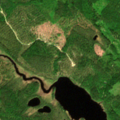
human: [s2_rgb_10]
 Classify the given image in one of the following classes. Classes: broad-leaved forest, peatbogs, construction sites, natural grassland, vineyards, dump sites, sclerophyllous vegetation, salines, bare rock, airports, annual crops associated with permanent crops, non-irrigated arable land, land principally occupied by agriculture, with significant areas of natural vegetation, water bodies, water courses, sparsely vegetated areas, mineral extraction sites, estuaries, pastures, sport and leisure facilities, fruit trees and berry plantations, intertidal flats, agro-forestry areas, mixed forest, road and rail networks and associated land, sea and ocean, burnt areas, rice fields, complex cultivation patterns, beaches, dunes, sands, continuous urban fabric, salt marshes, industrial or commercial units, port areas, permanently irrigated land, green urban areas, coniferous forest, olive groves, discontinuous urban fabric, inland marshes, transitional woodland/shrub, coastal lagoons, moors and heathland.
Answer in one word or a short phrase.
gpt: coniferous forest, mixed forest, transitional woodland/shrub